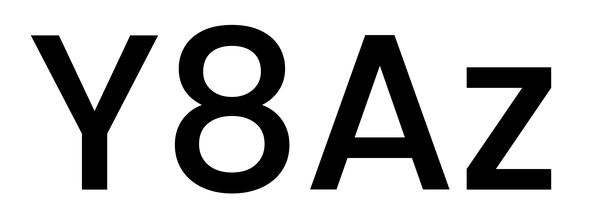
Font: Poppins-Medium